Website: crate-barrel
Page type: newsletter-management
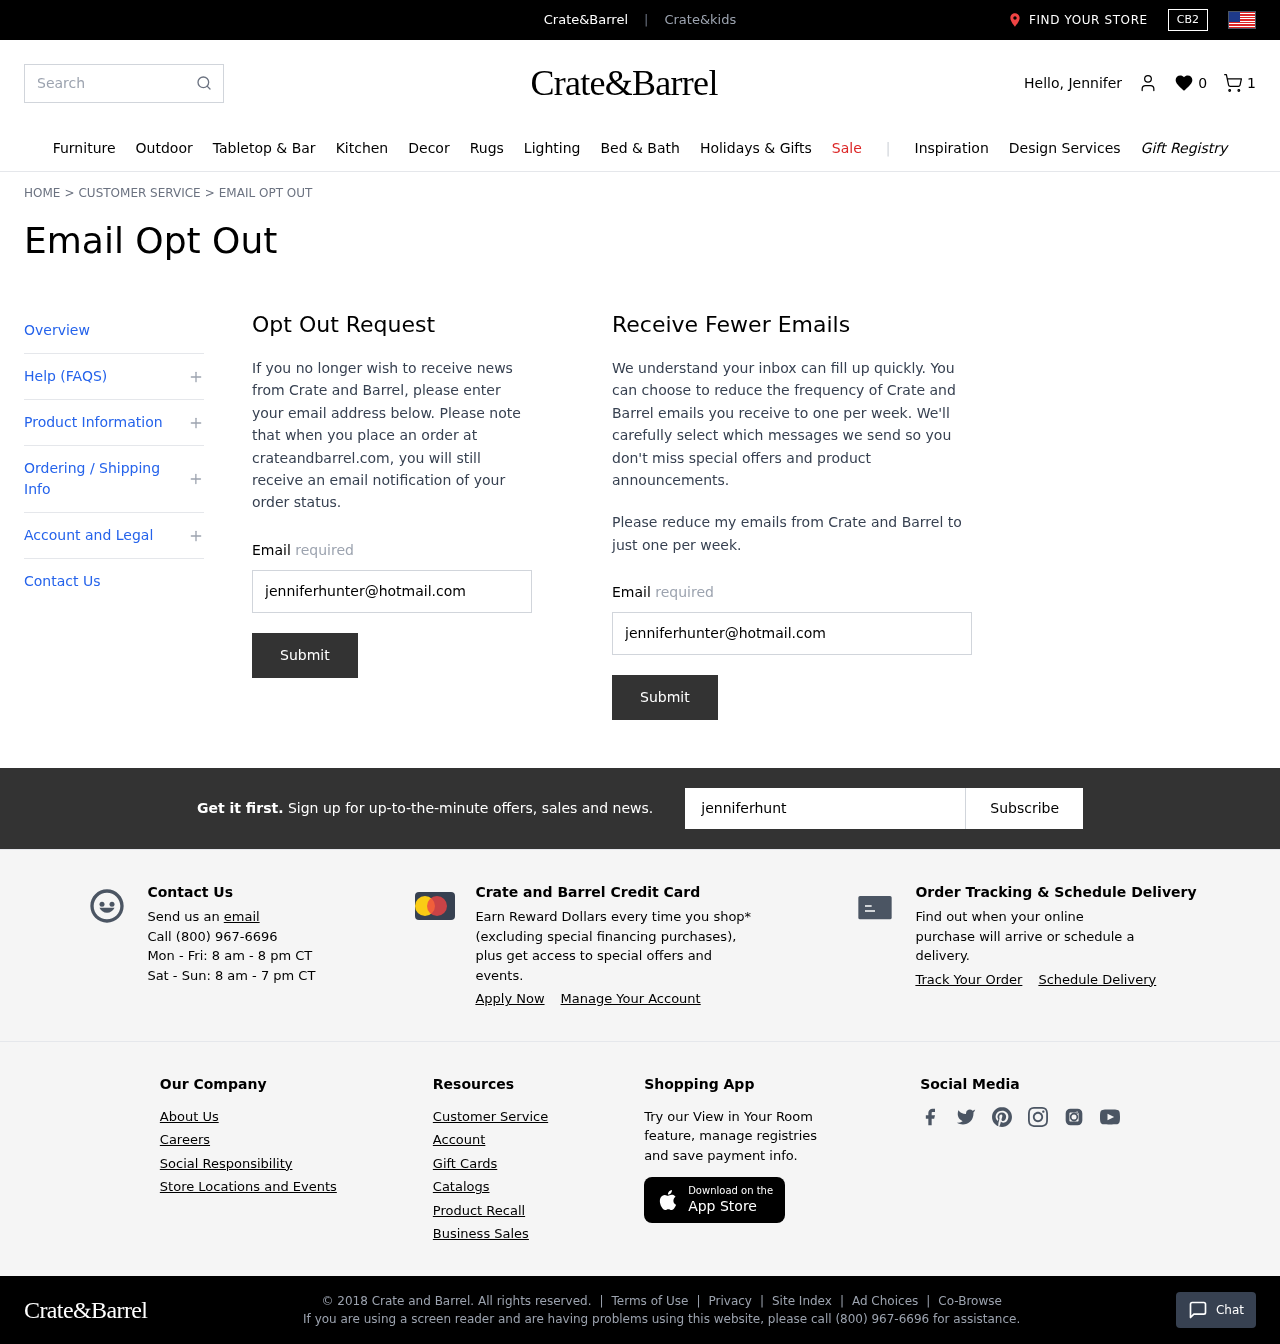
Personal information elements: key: PII_EMAIL
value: jenniferhunter@hotmail.com
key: PII_EMAIL2
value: jenniferhunter@hotmail.com
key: PII_EMAIL3
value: jenniferhunter@hotmail.com
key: PII_FIRSTNAME
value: Jennifer
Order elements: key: ORDER_NUM_ITEMS
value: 1
Search elements: key: HEADER_SEARCH
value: Search
Other elements: key: WISHLIST_COUNT
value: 0